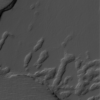
Label: not_dusty